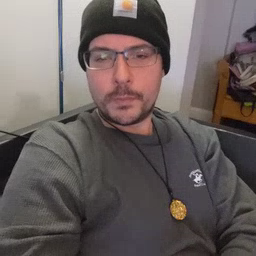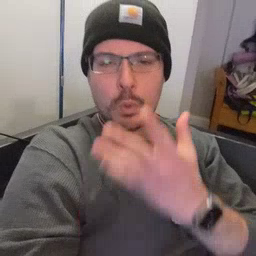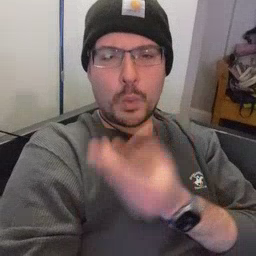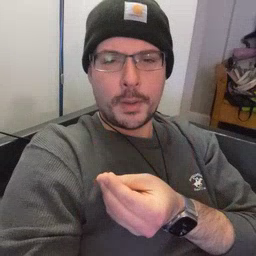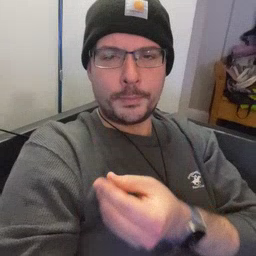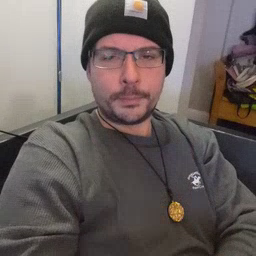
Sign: wet